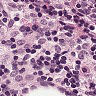
Metastatic tissue present: no